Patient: sex M, age 59
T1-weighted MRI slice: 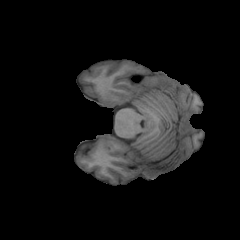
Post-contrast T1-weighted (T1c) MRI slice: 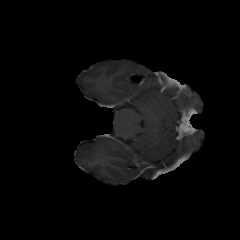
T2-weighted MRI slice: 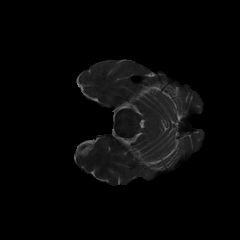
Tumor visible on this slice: no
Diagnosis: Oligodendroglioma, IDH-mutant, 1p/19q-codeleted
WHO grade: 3